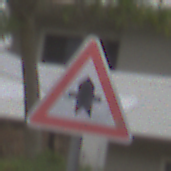
Verkehrszeichen: Vorfahrt
Umgebung: Outdoor, Urban
Tageszeit: Midday
Wetter: Overcast
Licht: Natural
Jahreszeit: NotSpecified
Kontrast: LowContrast